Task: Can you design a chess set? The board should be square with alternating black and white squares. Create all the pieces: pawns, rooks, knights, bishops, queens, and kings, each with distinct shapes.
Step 330:
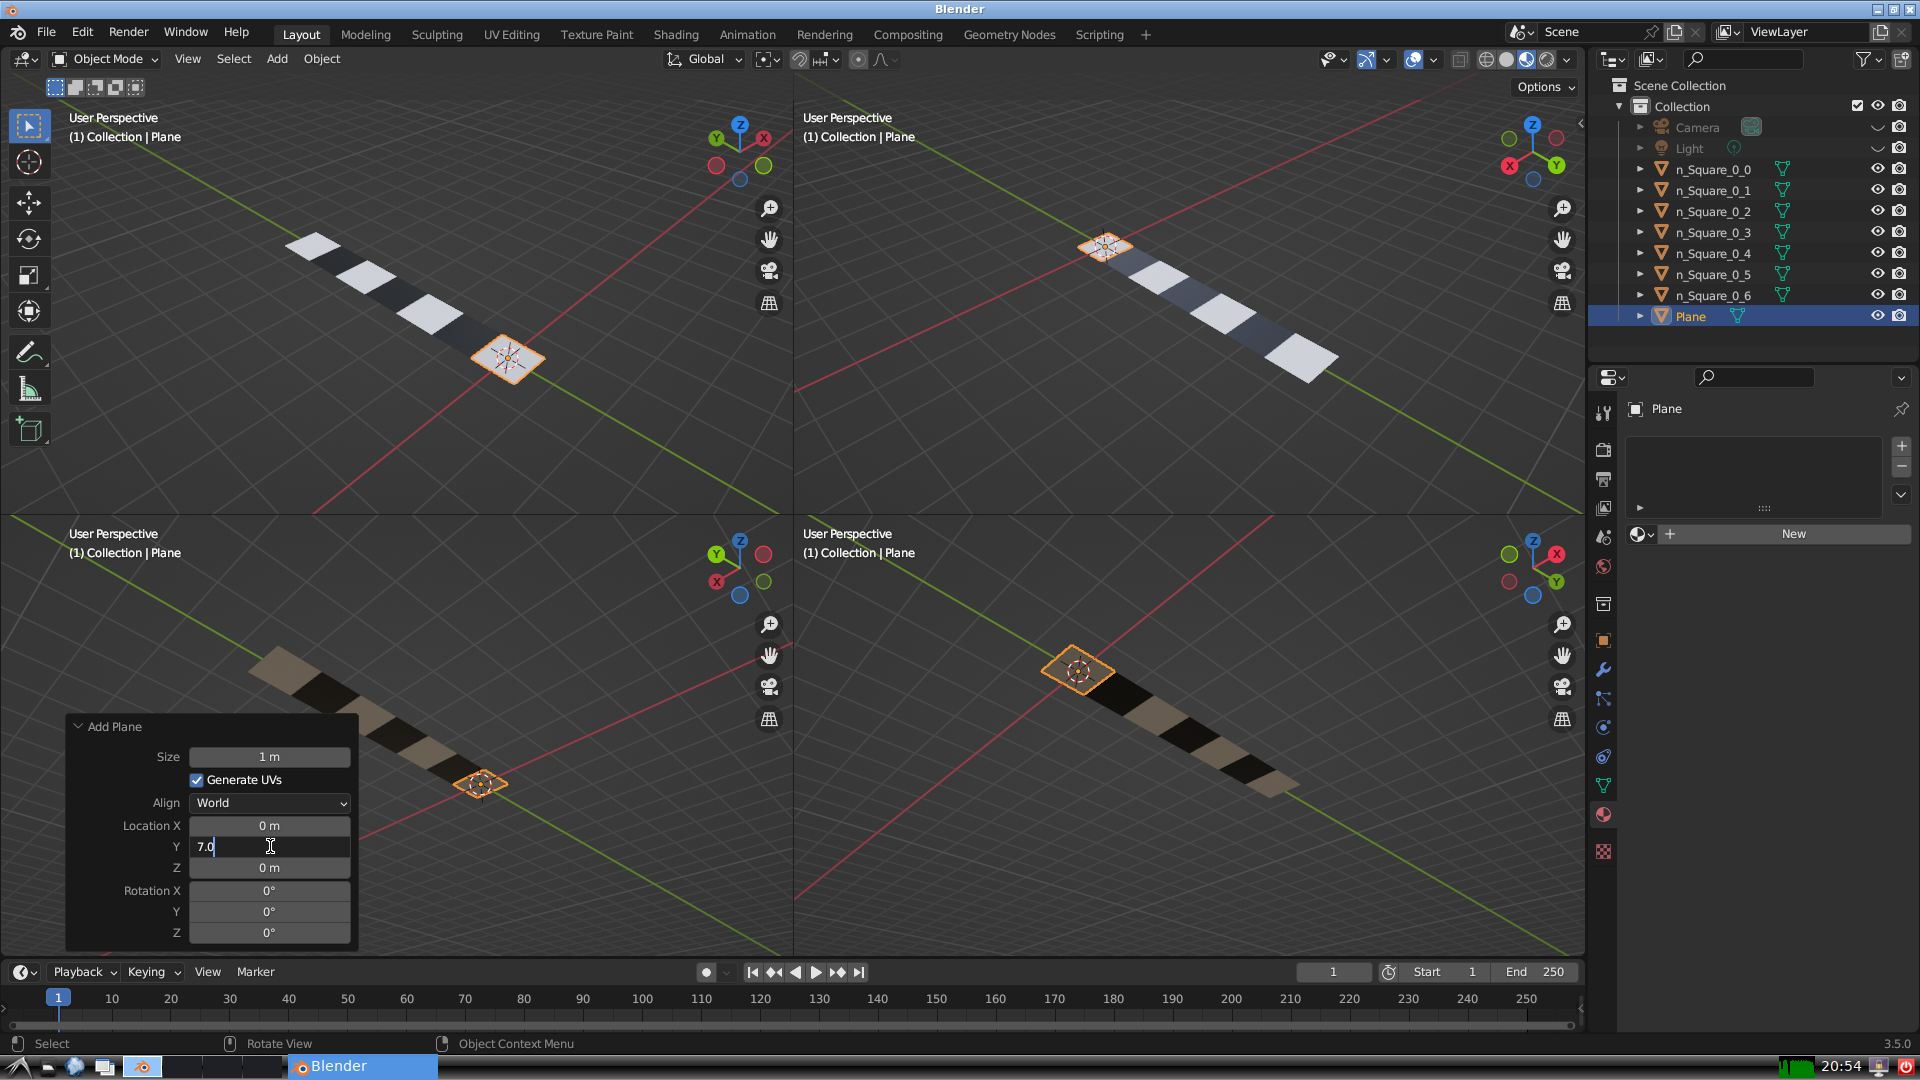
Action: {"key_press": ['Return']}